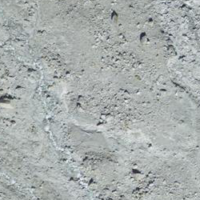
EUNIS habitat code: 49
Species observed at this site:
Phylloscopus collybita
Motacilla cinerea
Troglodytes troglodytes
Sylvia borin
Anthus spinoletta
Phoenicurus ochruros
Prunella modularis
Motacilla alba
Fringilla coelebs
Pyrrhocorax graculus
Prunella collaris
Turdus torquatus
Sylvia atricapilla